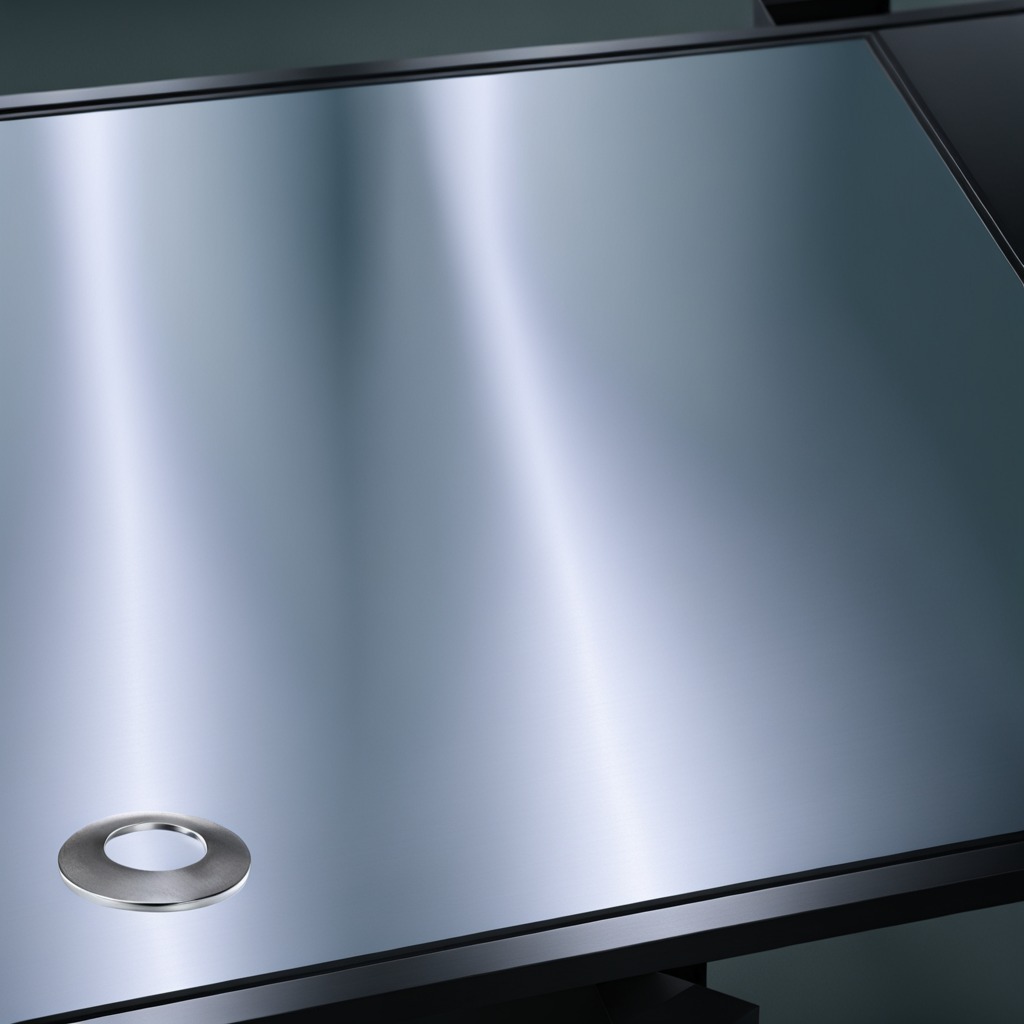
A flat metal washer is lying on a metal table in a machine shop under fluorescent lights.